Question: I am trying to create a matrix table that will count the number of jobs due in a month and also if they are completed on time.
At present I can get it this far.
<URL>
I have tried summarizing data, creating measures etc. But to no avail.
I need to produce the following:
<URL>
My data source is a series of transactions lines that include
1) Transaction Due date
2) Transaction completed date
Definition of terms:
'''
Due in month Count of due date
Done on time Completed within due month
Outside time completed outside due month
"%Perf" percentage completed on time.
'''
Any help with this would be much appreciated.

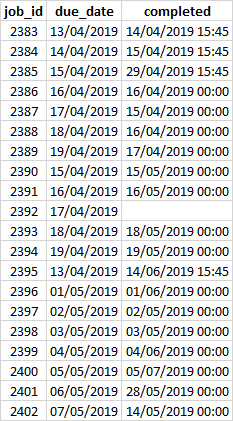
Answer: Add the following measures:
'''
Due = COUNTROWS ( Table1 )
'''
'''
Done on time =
VAR DueMonth = MONTH ( FIRSTDATE ( Table1[due_date] ) )
RETURN
CALCULATE (
[Due],
FILTER (
Table1,
MONTH ( Table1[completed] ) = DueMonth
)
)
'''
'''
Outside time =
VAR DueMonth = MONTH ( FIRSTDATE ( Table1[due_date] ) )
RETURN
CALCULATE (
[Due],
FILTER (
Table1,
MONTH ( Table1[completed] ) <> DueMonth &&
NOT ISBLANK ( Table1[completed] )
)
)
'''
'''
Incomplete =
VAR DueMonth = MONTH ( FIRSTDATE ( Table1[due_date] ) )
RETURN
CALCULATE (
[Due],
FILTER (
Table1,
ISBLANK ( Table1[completed] )
)
)
'''
'''
% Perf =
DIVIDE (
[Done on time],
[Due],
BLANK()
)
'''
Group by 'due_date.month' in report.
See <URL> for worked example PBIX file.
## EDIT after updated question in comment:
There are many ways you could approach creating a visualisation which combines these measures, with the monthly counts by completion date, if you really must. Here's one approach:
'''
Report Columns =
VAR ListMeasures =
DATATABLE (
"Header", STRING,
"Sort Order", INTEGER,
"First Of Month", DATETIME,
{
{"Due in month", 1, BLANK() },
{"Done on time", 2, BLANK() },
{"Outside time", 3, BLANK() },
{"Incomplete", 4, BLANK() },
{"% Perf", 5, BLANK() }
}
)
VAR ListMonths =
CALCULATETABLE(
GROUPBY (
ADDCOLUMNS (
DISTINCT ( Table1[completed] ),
"Header", FORMAT ( Table1[completed], "YYYY-MMM" ),
"Sort Order", YEAR ( Table1[completed] ) * 100 + MONTH ( Table1[completed] ),
"First Of Month", DATE ( YEAR ( Table1[completed] ), MONTH ( Table1[completed] ), 1 )
),
[Header], [Sort Order], [First Of Month]
),
Table1[completed] <> BLANK()
)
RETURN
UNION (
ListMeasures,
ListMonths
)
'''
Set column 'Header' to Sort By column 'Sort Order'
'''
Report Measure =
IF (
NOT HASONEFILTER ( 'Report Columns'[Header] ),
BLANK(),
SWITCH (
VALUES ( 'Report Columns'[Header] ),
"Due in month", [Due],
"Done on time", [Done on time],
"Outside time", [Outside time],
"Incomplete", [Incomplete],
"% Perf", [% Perf],
CALCULATE (
[Due],
FILTER (
Table1,
DATE ( YEAR ( Table1[completed] ), MONTH ( Table1[completed] ), 1 ) = VALUES ( 'Report Columns'[First Of Month] )
)
)
)
)
'''
Add a matrix visualisation, with 'Table1[due_date]' in rows, 'Report Columns[Header]' in Columns, and '[Report Measure]' in values. Format to suit.
<URL>
Updated example PBIX file: <URL>